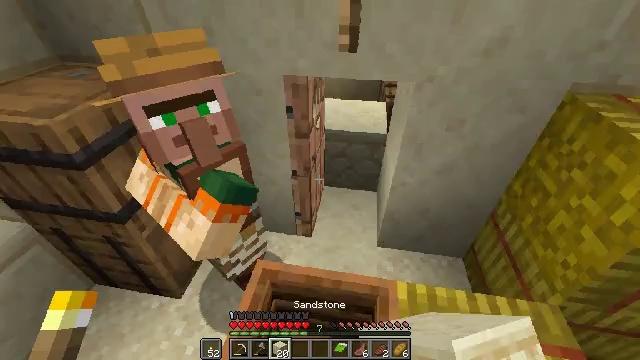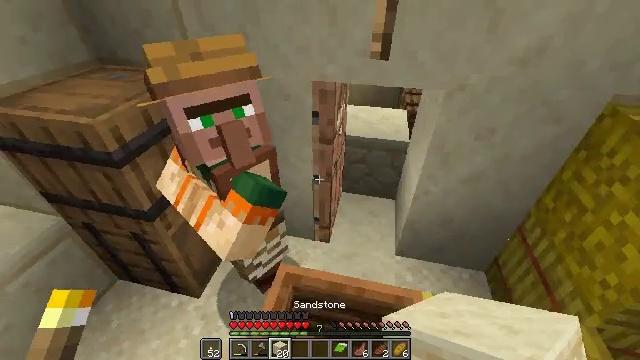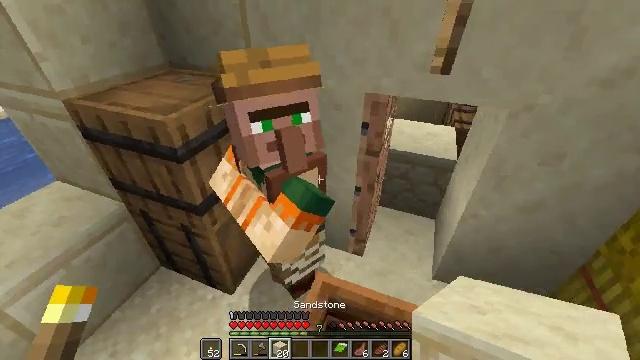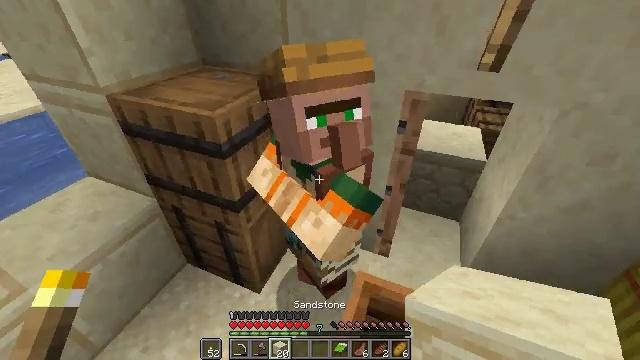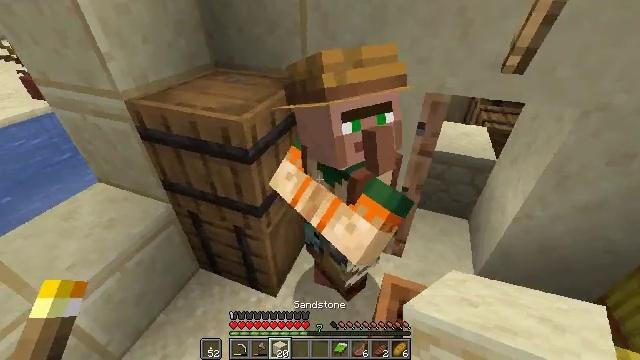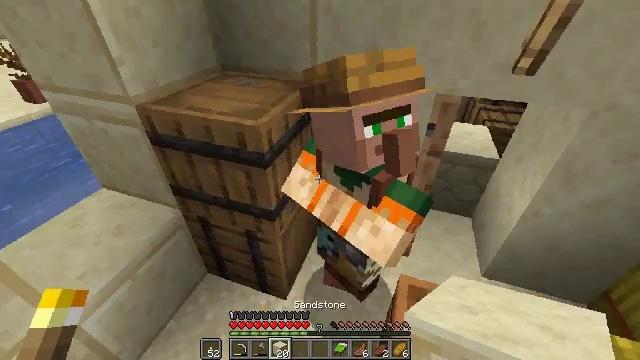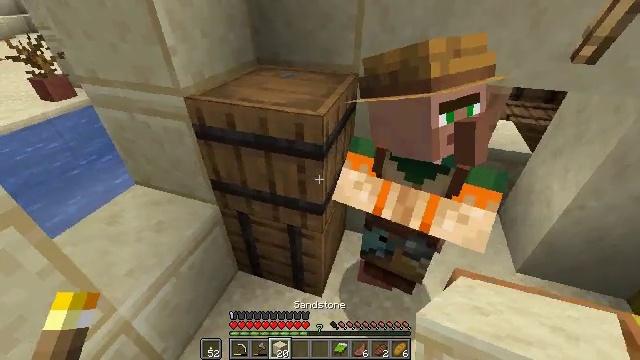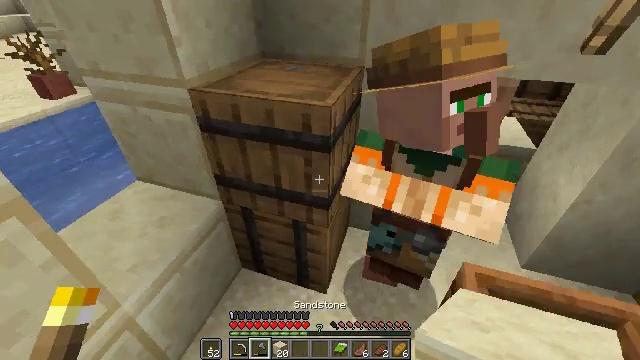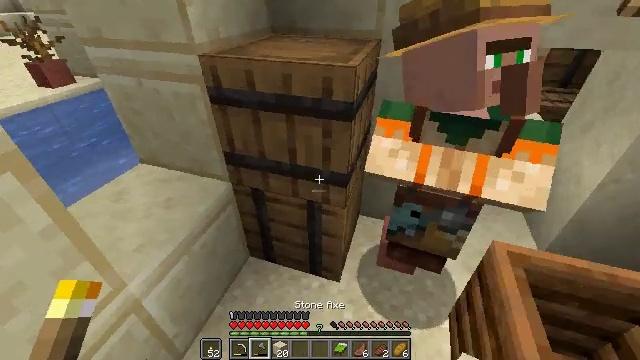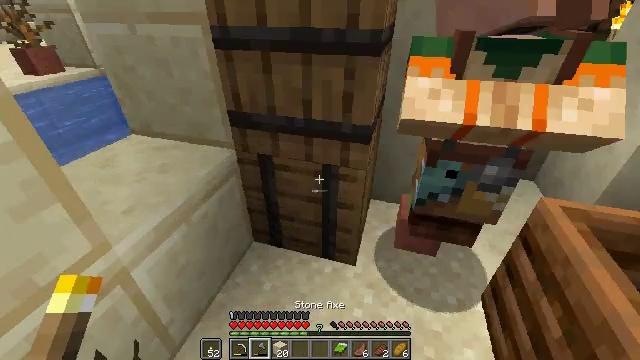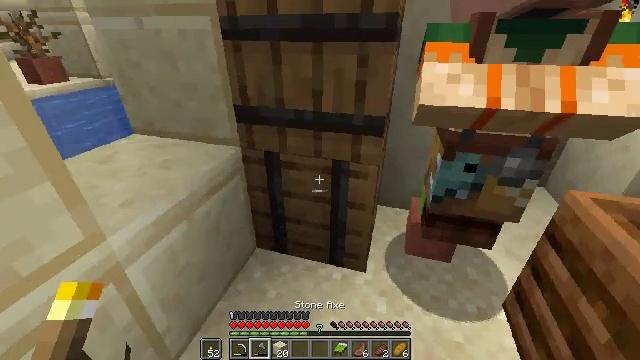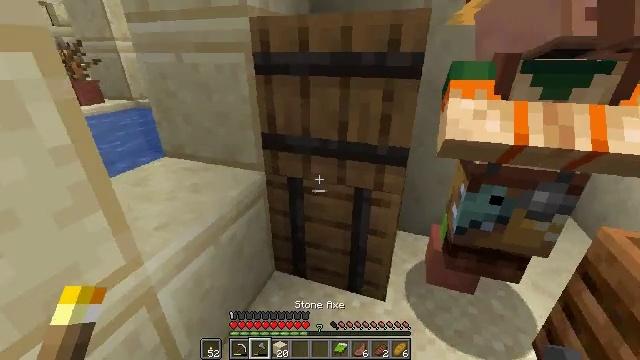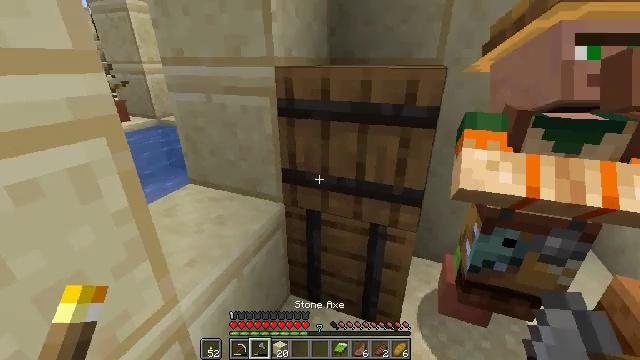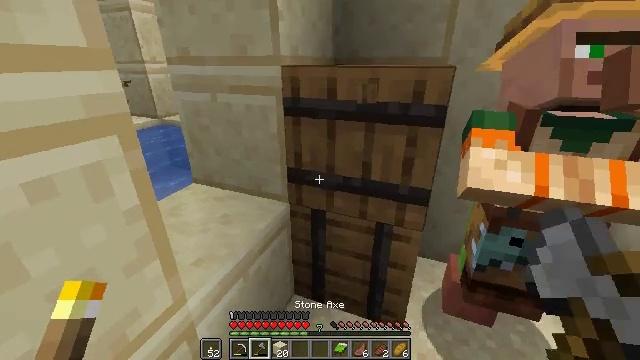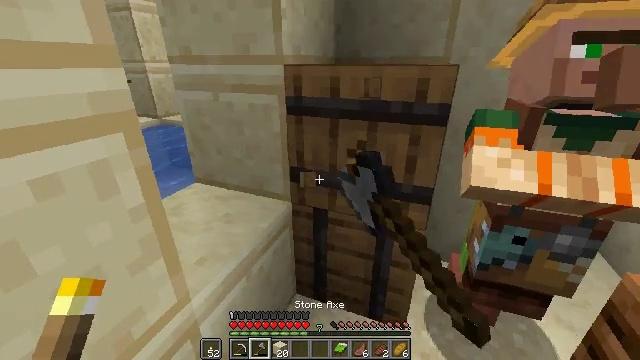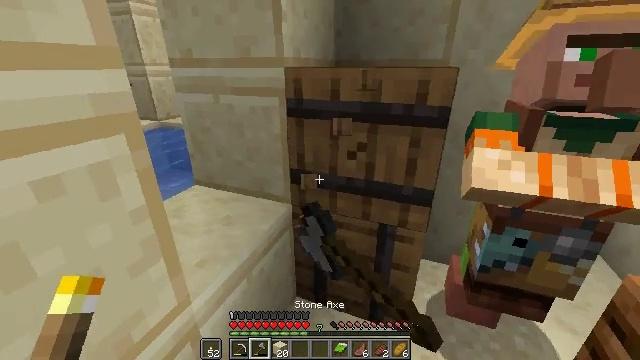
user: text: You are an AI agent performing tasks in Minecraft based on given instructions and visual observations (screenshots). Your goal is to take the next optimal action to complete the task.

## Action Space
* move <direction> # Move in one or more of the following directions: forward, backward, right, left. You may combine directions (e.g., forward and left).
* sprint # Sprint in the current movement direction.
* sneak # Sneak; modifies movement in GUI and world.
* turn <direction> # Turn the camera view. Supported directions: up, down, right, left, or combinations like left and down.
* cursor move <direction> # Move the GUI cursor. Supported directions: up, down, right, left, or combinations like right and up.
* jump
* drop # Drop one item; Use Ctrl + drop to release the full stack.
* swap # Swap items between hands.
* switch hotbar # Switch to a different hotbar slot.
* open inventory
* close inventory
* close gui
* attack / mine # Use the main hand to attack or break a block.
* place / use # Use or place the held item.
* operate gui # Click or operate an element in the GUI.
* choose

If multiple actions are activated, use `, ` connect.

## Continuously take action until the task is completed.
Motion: motion action
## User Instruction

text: Destroy the barrel to use elsewhere.
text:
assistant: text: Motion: move left, turn left and up
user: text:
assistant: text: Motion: move left, turn left and up
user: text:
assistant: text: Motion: move left, turn left
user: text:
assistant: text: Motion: move left, turn right
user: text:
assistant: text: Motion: move left, turn right
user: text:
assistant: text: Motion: move left
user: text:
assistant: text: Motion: switch to hotbar 2
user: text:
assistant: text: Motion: switch to hotbar 2
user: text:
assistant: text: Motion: turn right and up, switch to hotbar 2
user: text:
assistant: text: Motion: turn up, switch to hotbar 2
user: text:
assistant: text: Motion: turn left and up
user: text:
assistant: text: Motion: turn left and up
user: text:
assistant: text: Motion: attack / mine
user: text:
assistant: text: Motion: attack / mine
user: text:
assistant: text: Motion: attack / mine
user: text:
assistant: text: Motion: turn up, attack / mine
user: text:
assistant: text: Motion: attack / mine
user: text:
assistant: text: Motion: attack / mine
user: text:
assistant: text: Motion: attack / mine
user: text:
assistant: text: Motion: attack / mine
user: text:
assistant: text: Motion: attack / mine
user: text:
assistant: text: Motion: attack / mine
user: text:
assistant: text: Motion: attack / mine
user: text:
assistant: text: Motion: turn right and down, attack / mine
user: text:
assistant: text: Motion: turn right and down, attack / mine
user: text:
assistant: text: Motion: turn right and down, attack / mine
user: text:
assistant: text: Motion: move left, turn right and down, attack / mine
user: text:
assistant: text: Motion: move left, turn right and down, attack / mine
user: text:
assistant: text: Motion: turn right, attack / mine
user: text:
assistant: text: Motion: turn right, attack / mine